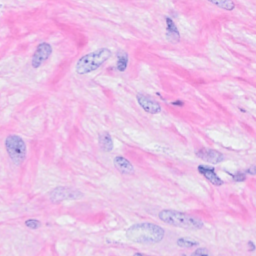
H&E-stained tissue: Breast